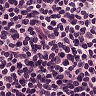
Metastatic tissue present: no